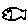
Label: fish